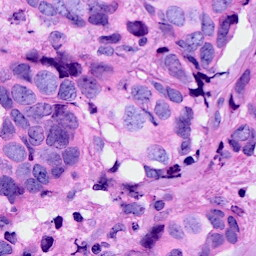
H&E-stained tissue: Breast